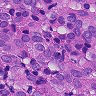
Metastatic tissue present: yes